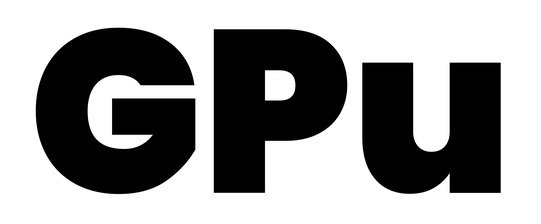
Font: Poppins-Black